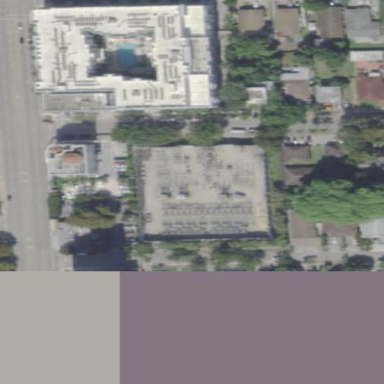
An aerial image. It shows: Outdoor power substation at the distribution level with surrounding wall barrier.